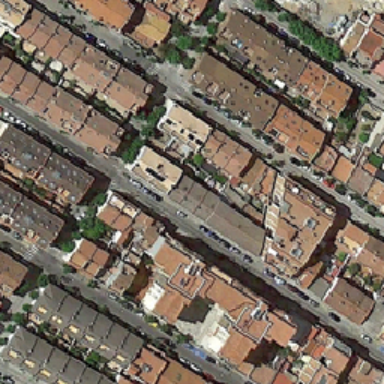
A red roof house is lined up parallel and lined with trees and cars .